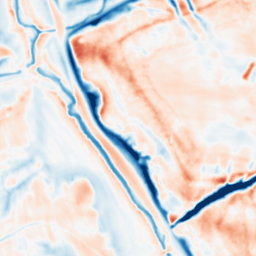
Category: multiscale
Decomposition family: dog_multiscale
Decomposition parameters: sigma_ratio: 1.4
n_scales: 6
base_sigma: 1
Upsampling method: sinc_hamming
Upsampling parameters: scale: 2
kernel_size: 4
Upsampling scale: 2